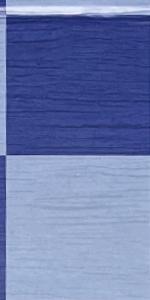
Label: Empty